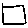
Label: square